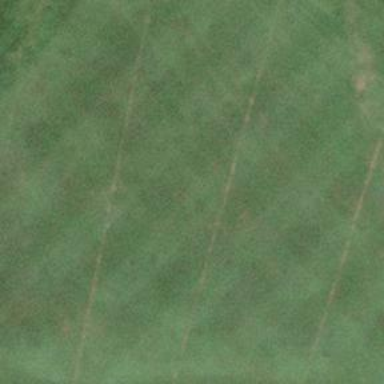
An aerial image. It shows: Grassy area designated as golf fairway.